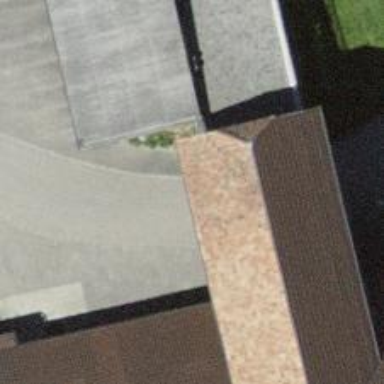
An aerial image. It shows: Residential road with asphalt surface.